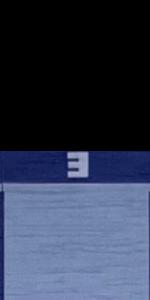
Label: Empty